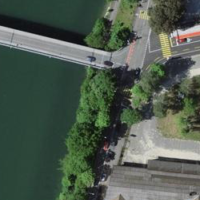
EUNIS habitat code: 15
Species observed at this site:
Asplenium ruta-muraria
Grus grus
Lophophanes cristatus